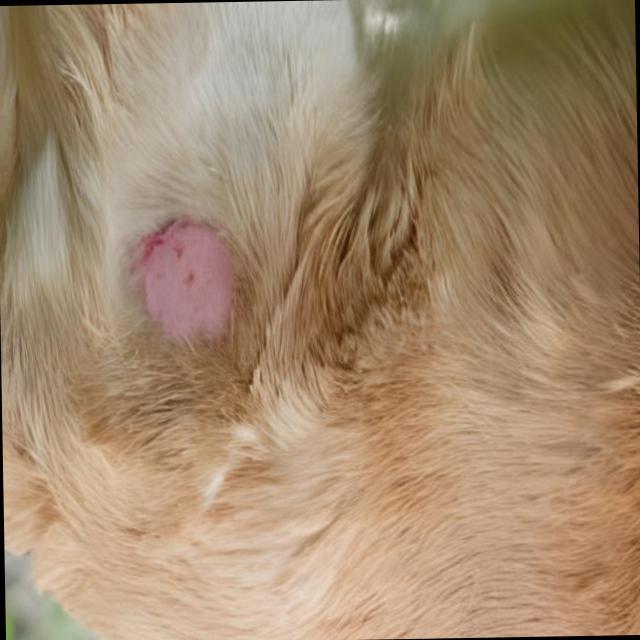
Canine ringworm (Dermatophytosis) — fungal infection caused by Microsporum or Trichophyton. Presents with circular alopecia, scaling, crusting, and broken hairs.